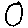
Label: circle